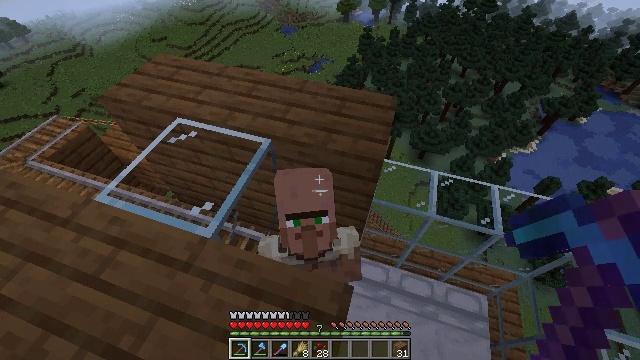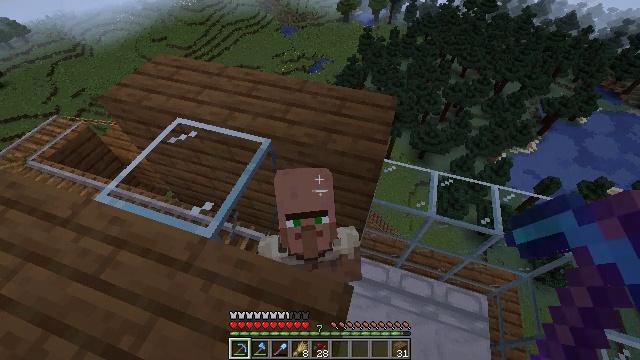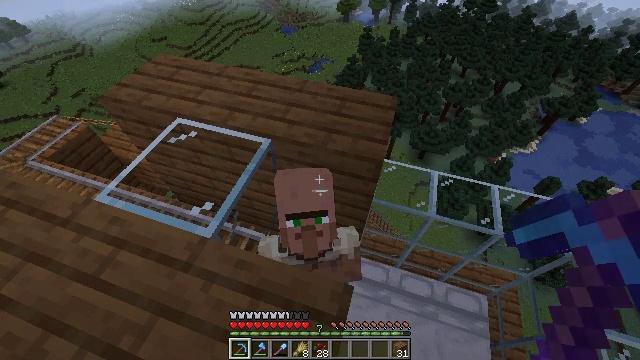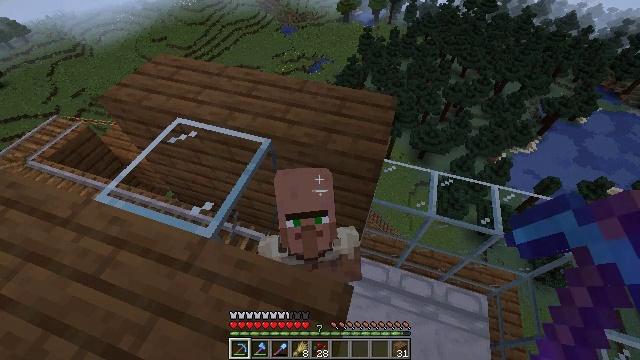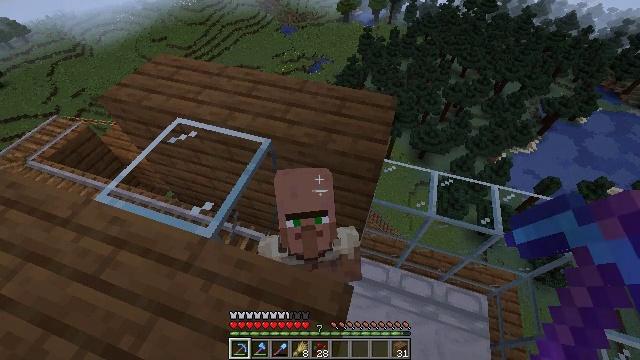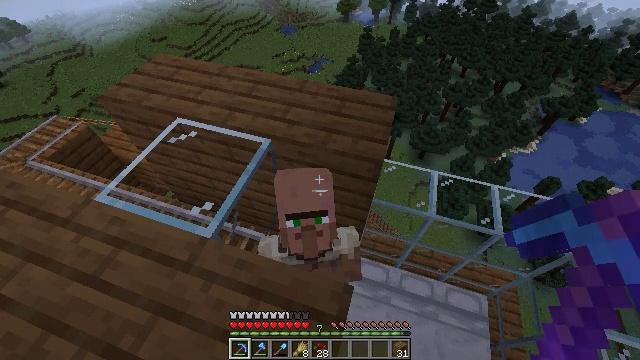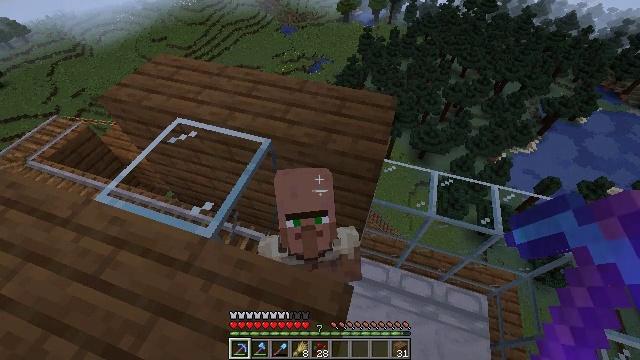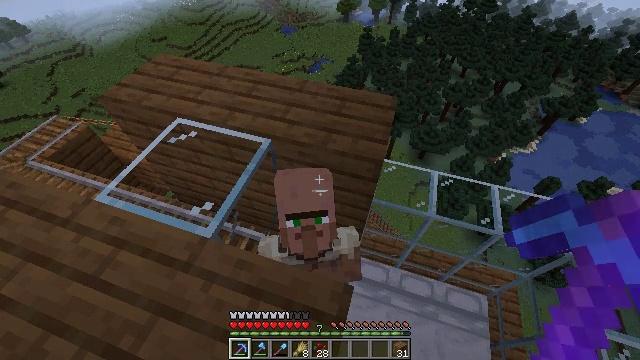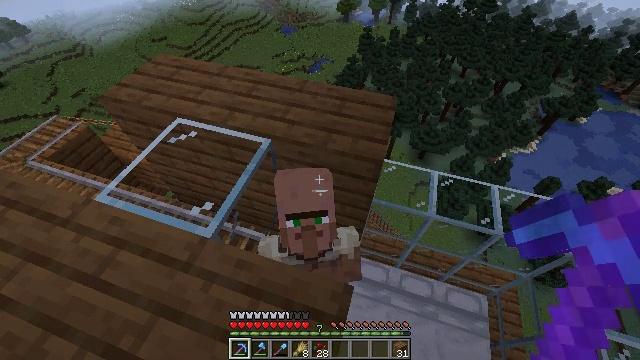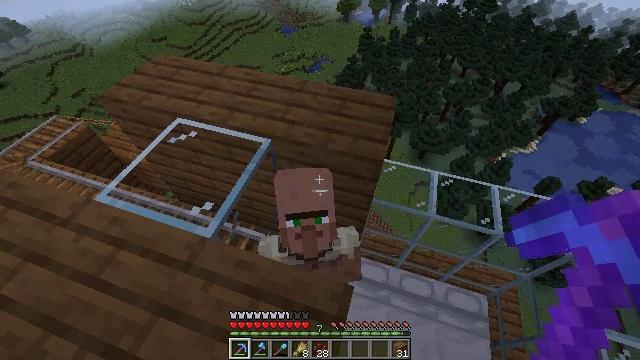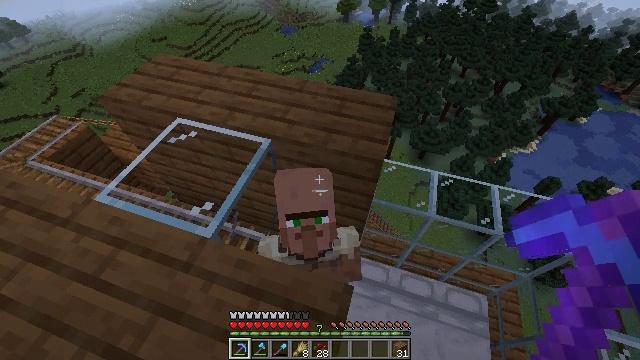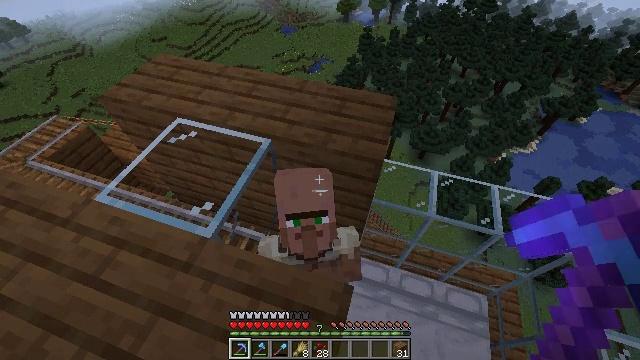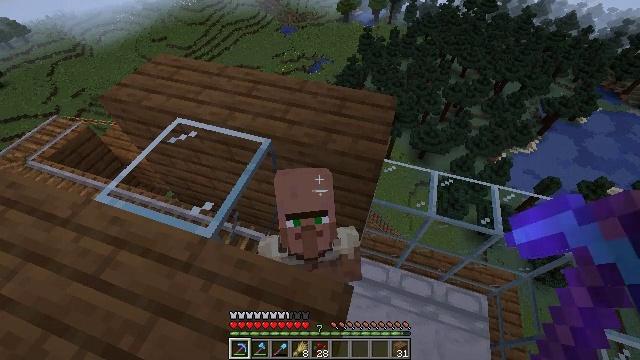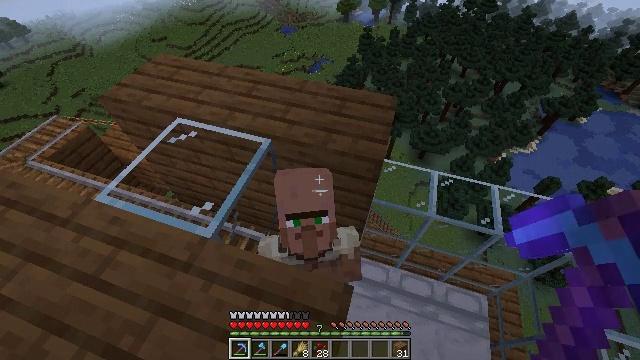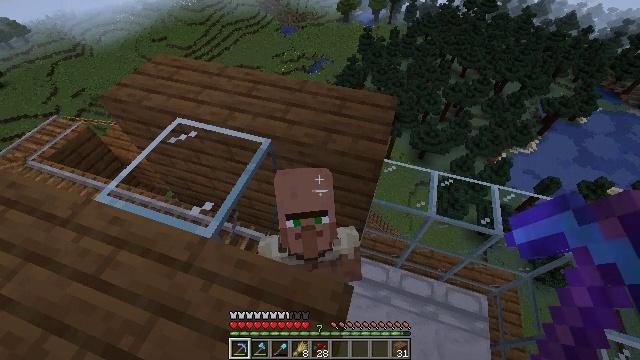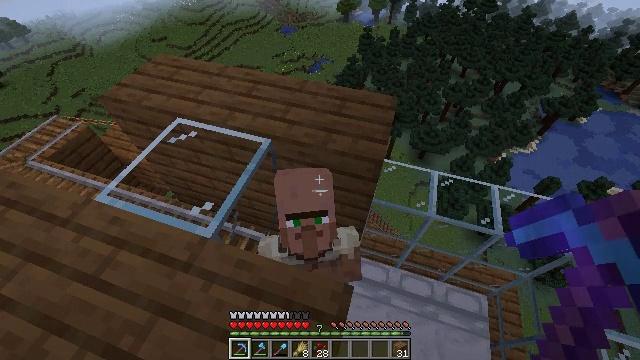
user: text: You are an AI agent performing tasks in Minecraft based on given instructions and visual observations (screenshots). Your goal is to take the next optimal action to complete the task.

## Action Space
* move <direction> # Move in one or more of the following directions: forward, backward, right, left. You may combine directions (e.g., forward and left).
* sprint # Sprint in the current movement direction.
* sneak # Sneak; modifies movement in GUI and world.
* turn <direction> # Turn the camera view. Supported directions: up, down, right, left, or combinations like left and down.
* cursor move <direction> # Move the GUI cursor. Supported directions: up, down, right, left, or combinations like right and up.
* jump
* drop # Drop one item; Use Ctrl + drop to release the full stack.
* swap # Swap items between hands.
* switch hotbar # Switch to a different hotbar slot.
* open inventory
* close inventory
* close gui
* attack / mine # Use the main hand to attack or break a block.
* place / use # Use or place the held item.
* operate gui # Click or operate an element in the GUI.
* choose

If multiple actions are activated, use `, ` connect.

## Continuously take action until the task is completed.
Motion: motion action
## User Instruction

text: Shatter the glass to collect it.
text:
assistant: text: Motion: no_op
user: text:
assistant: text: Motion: no_op
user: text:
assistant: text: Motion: no_op
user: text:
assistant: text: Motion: no_op
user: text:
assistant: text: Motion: no_op
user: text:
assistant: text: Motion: no_op
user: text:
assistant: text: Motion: no_op
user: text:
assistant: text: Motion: no_op
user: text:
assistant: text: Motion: no_op
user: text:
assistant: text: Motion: no_op
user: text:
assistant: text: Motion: no_op
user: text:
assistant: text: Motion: no_op
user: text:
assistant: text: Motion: no_op
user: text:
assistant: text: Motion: no_op
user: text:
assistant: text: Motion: no_op
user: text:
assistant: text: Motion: no_op
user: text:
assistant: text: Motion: no_op
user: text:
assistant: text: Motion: no_op
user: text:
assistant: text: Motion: no_op
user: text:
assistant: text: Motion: no_op
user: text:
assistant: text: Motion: no_op
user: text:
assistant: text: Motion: no_op
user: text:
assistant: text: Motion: no_op
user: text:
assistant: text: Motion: no_op
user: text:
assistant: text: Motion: no_op
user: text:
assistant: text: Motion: no_op
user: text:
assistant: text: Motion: no_op
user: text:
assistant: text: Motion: no_op
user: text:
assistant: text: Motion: no_op
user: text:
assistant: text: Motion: no_op